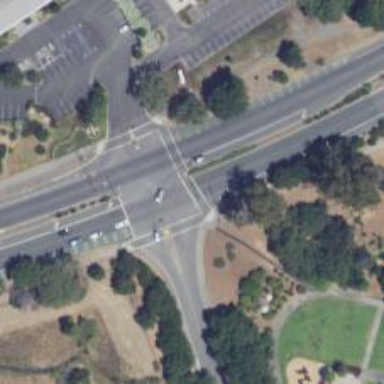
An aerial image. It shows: Marked crossing on the road.